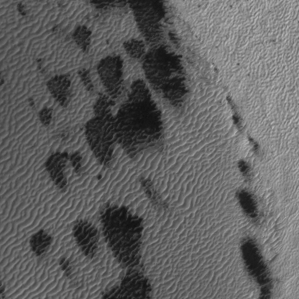
Label: frost